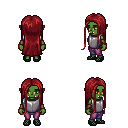
a pixel art fantasy rpg character, female body template, orc, green skin, steel chest armor, magenta pants, brunette extra-long hairstyle, leather bracers, ghillies, four views (front, back, left, right), 2x2 character sprite sheet, small pixel art, hard edges, no anti-aliasing